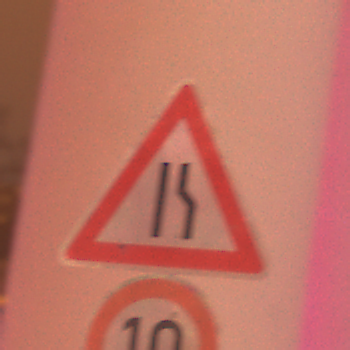
Verkehrszeichen: EinseitigVerengteFahrbahnRechts
Zusatzzeichen unten: Geschwindigkeit10
Umgebung: Outdoor, Urban
Tageszeit: Night
Wetter: Overcast
Licht: Artificial
Jahreszeit: Winter
Kontrast: MediumContrast